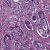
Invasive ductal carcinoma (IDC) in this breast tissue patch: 1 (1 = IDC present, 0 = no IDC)